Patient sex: M
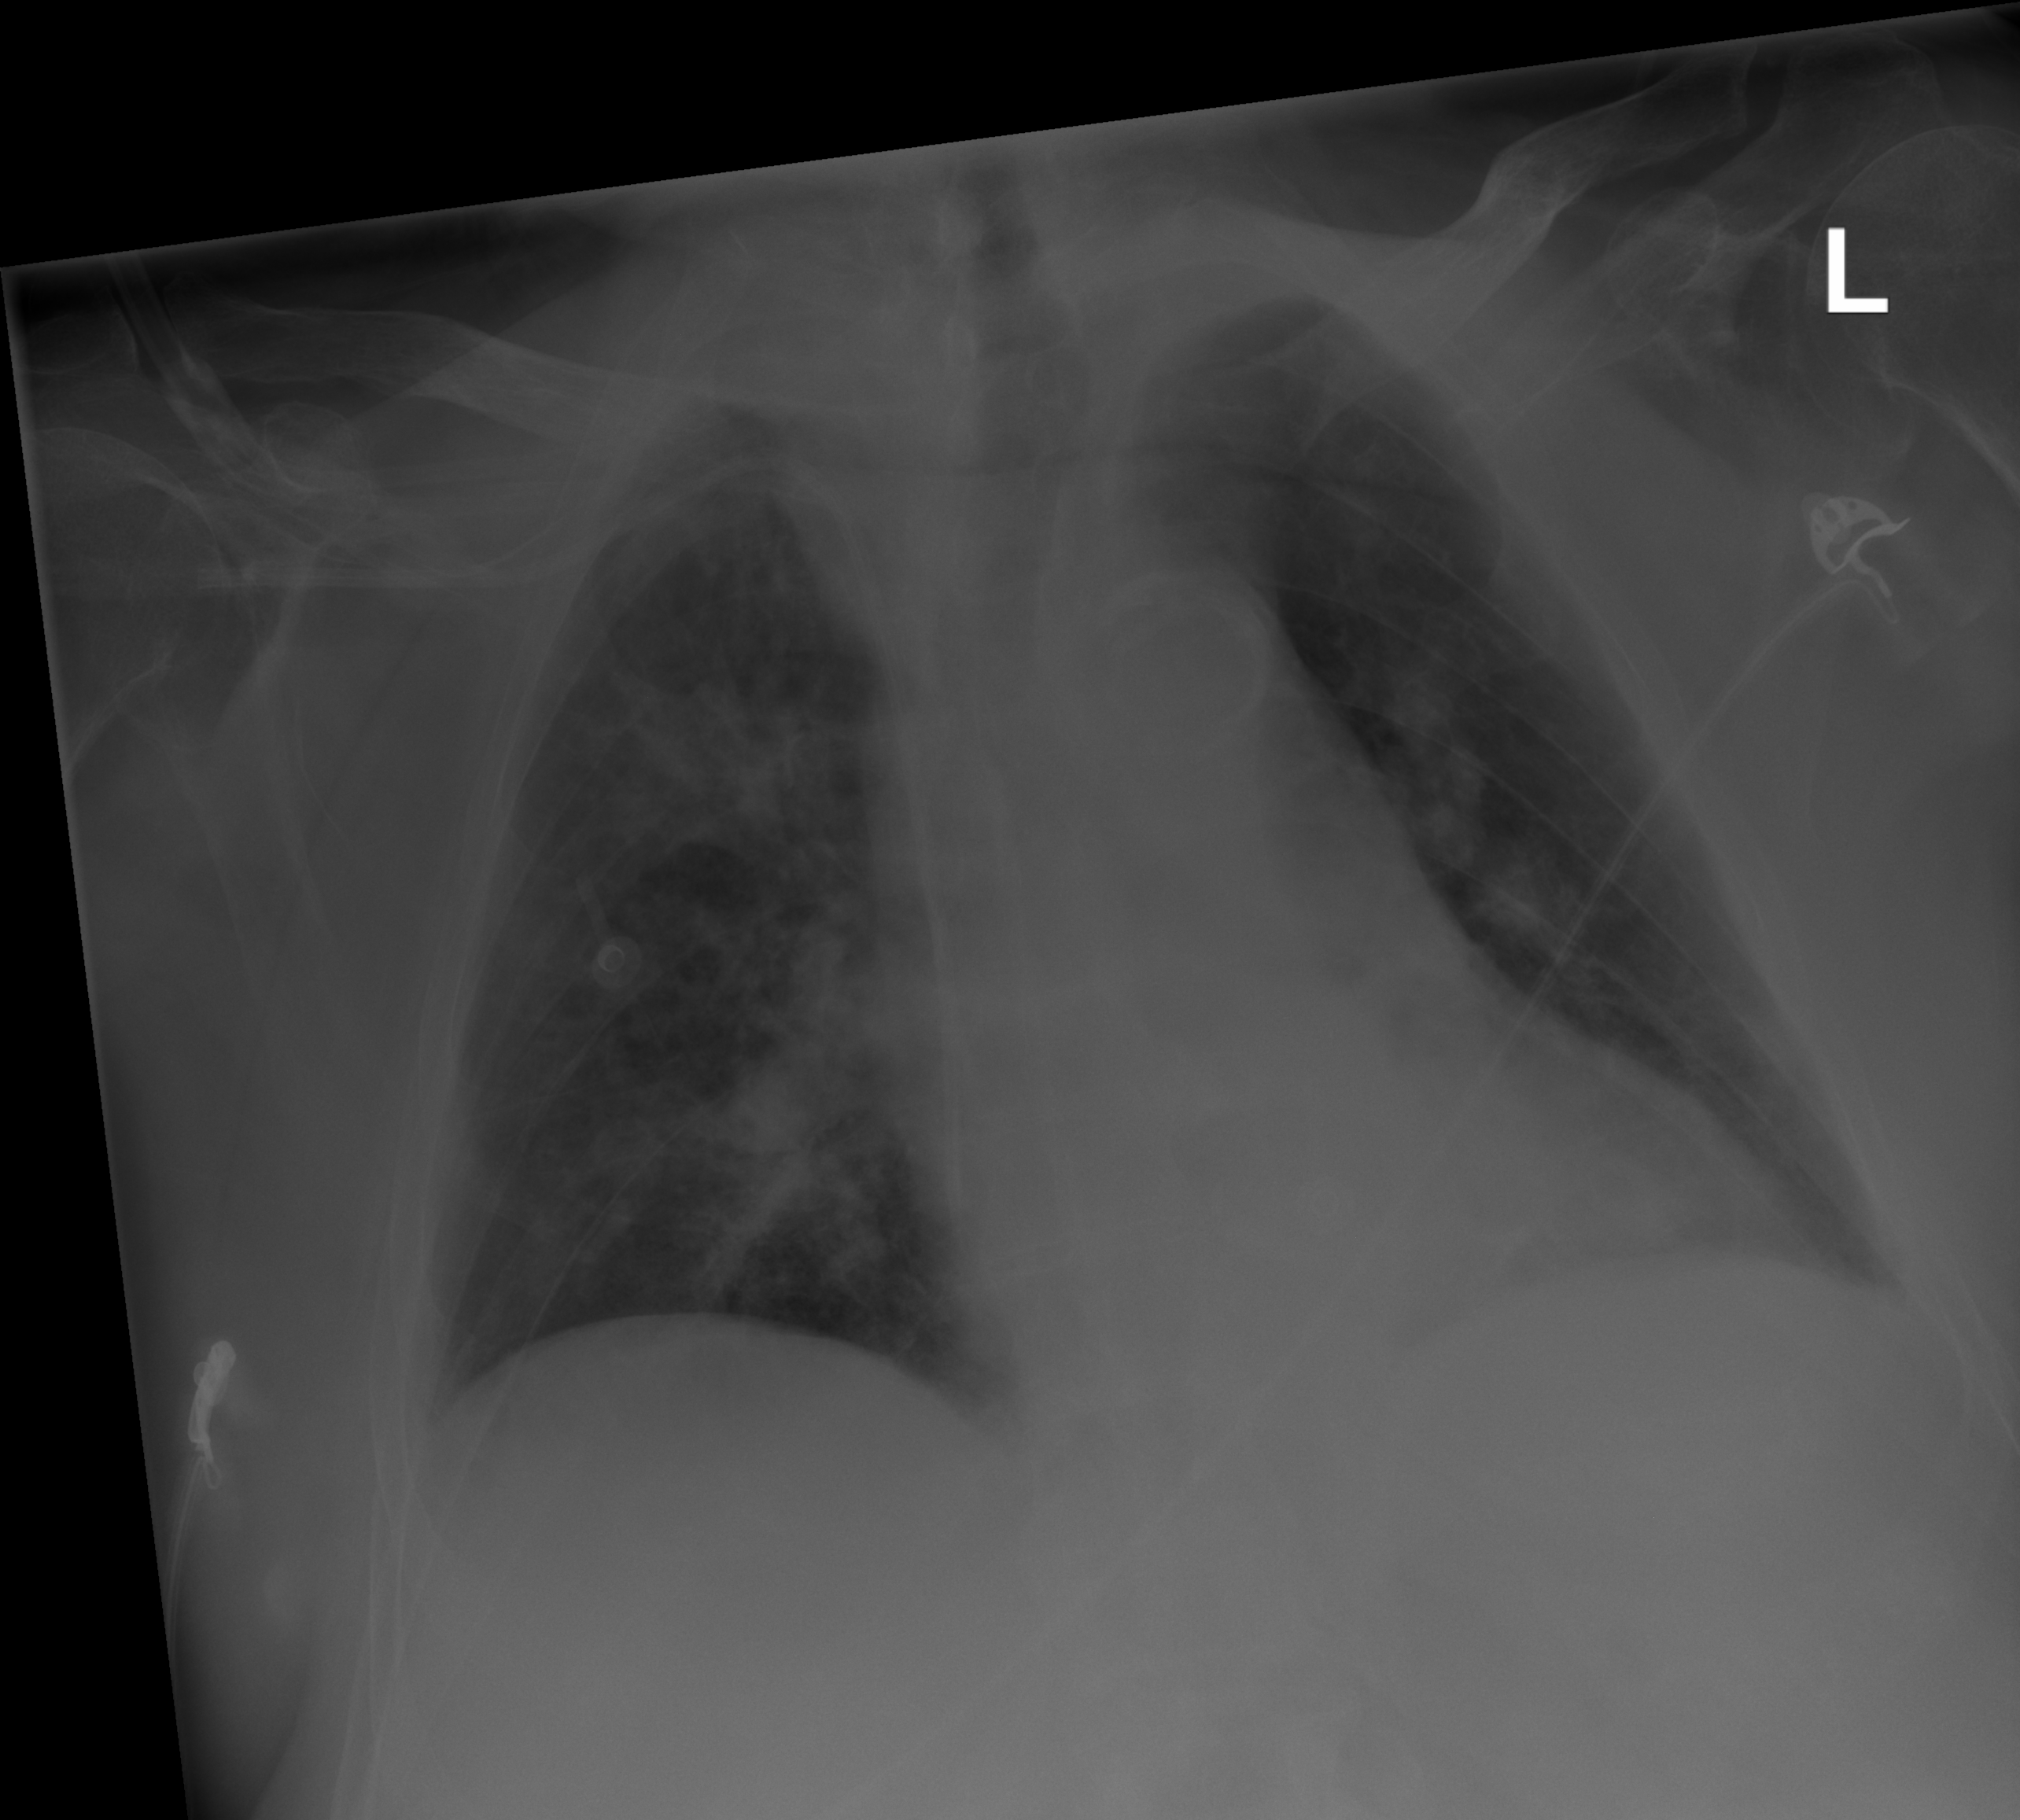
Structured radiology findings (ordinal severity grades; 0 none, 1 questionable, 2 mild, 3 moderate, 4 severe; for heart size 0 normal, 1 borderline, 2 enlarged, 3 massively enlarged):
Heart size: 1
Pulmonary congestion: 0
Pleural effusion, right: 0
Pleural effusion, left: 1
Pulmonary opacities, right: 3
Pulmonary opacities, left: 2
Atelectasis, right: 0
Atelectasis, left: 1